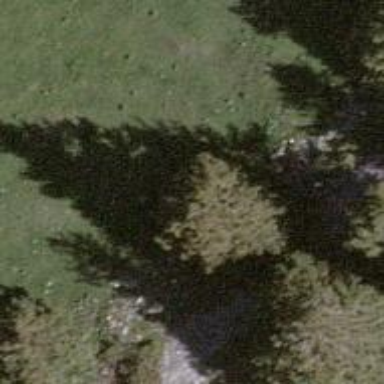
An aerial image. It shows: Beautiful tree in nature.